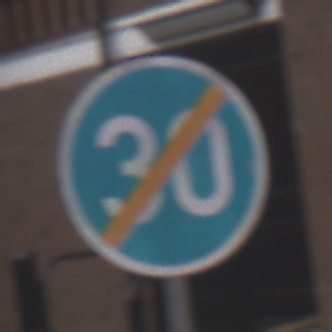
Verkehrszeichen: EndeMindestgeschwindigkeit
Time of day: MorningAfternoon
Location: Outdoor (Urban)
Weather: Overcast
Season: NotSpecified
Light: Natural